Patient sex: M
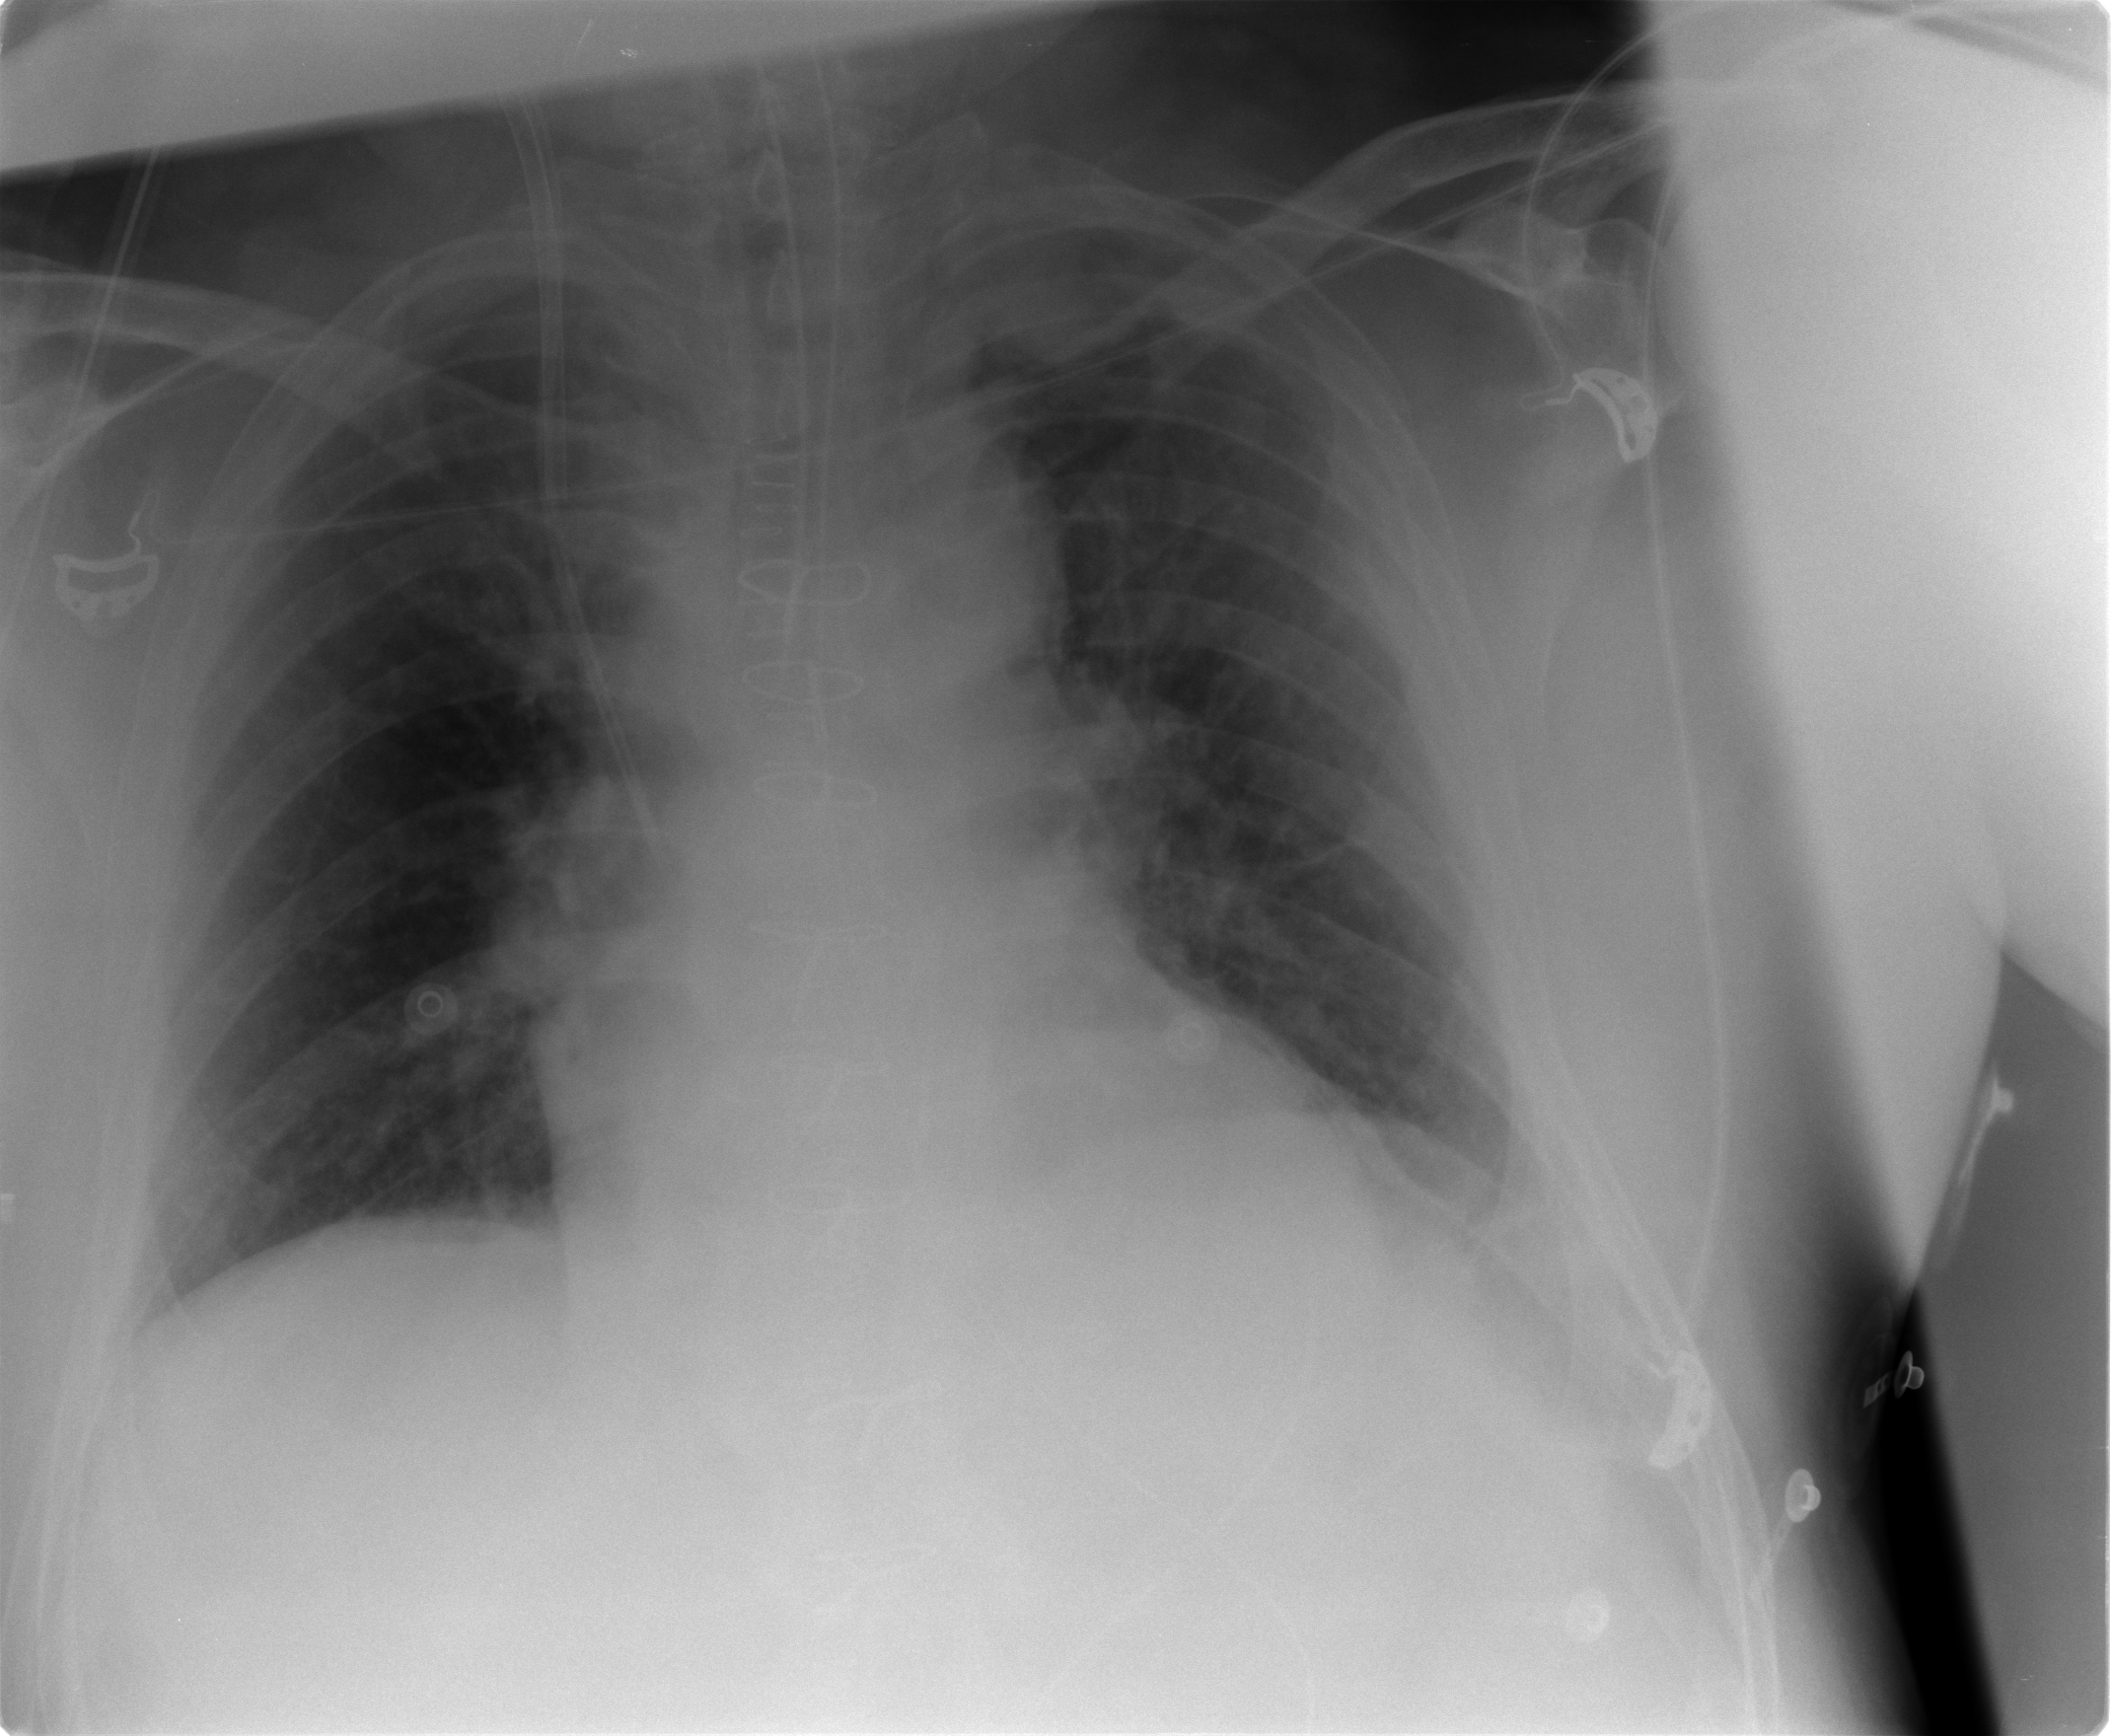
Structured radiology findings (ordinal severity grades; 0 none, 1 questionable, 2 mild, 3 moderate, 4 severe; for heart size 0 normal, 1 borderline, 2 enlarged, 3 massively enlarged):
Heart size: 2
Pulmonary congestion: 2
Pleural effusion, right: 0
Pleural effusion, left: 1
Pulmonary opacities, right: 0
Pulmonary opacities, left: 0
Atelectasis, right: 1
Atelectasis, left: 1